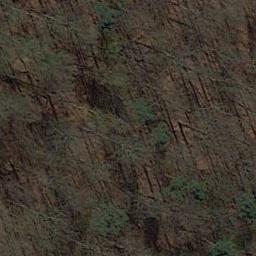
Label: forest